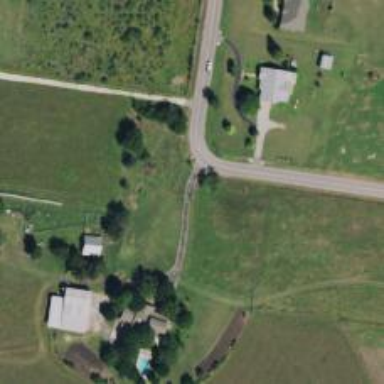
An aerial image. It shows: Driveway leading to service road.